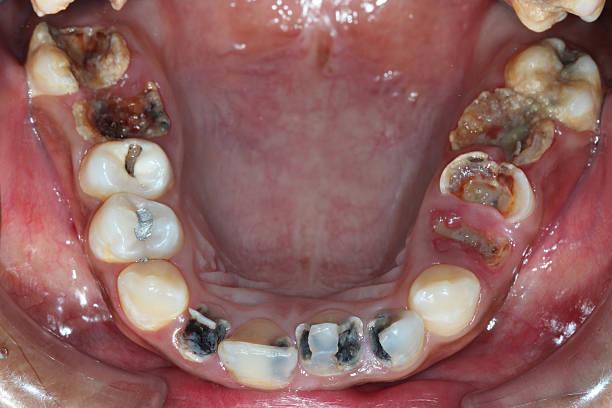
Condition: Gingivitis